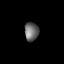
Tissue: lung
Cell type: Epithelial cells
Senescence score: 0.1649
Nuclear area (px): 261
Mean DAPI intensity: 104.276